Field crop: maize
Growth stage: 2
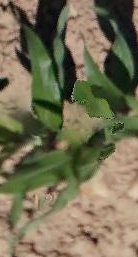
Species: maize